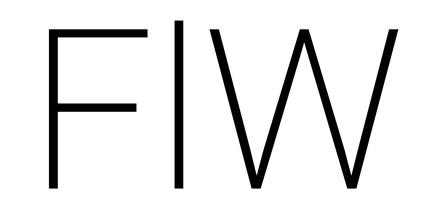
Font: Roboto_ExtraLight